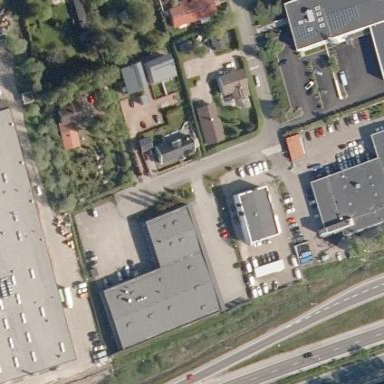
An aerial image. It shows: Retail building.